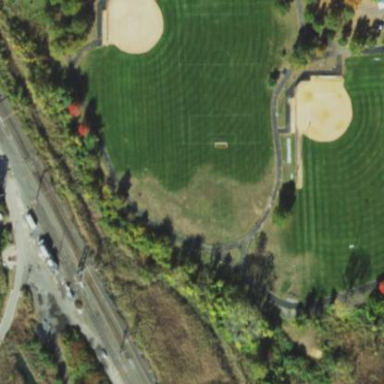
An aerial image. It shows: Softball pitch for leisure land activities.